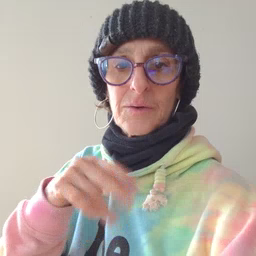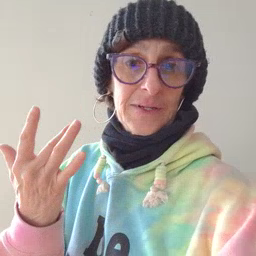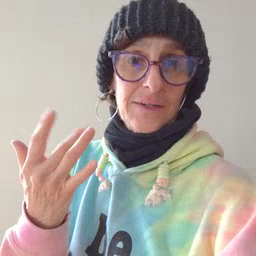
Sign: wait